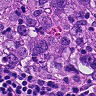
Metastatic tissue present: yes